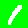
Digit: 1